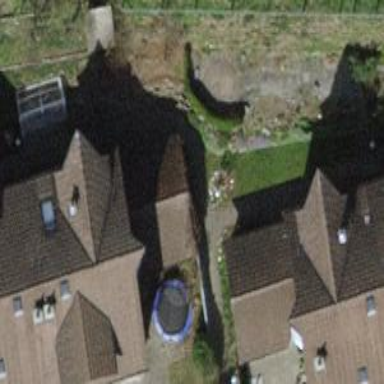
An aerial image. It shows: Semidetached house.